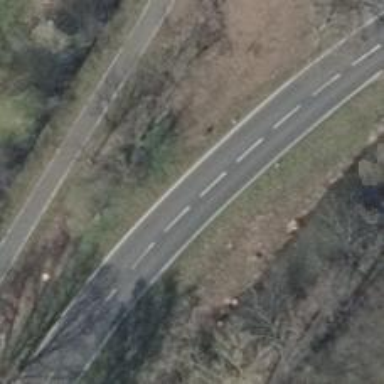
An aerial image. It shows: Secondary road with asphalt surface.